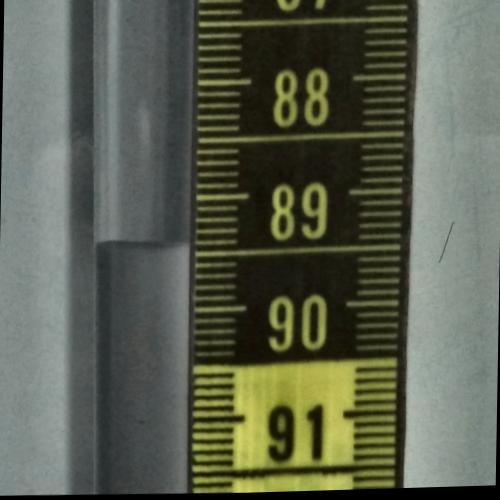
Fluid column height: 89.4 cm